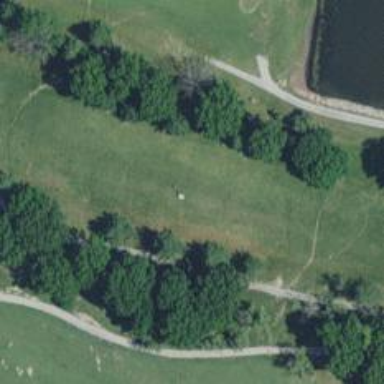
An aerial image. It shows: View of golf hole.